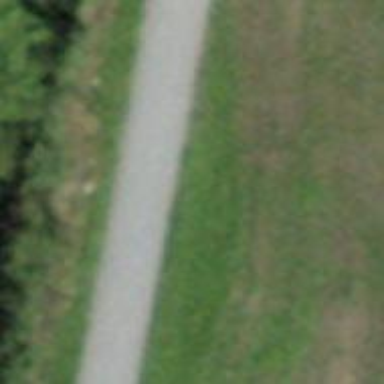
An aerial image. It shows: Asphalt track with grade1 tracktype.